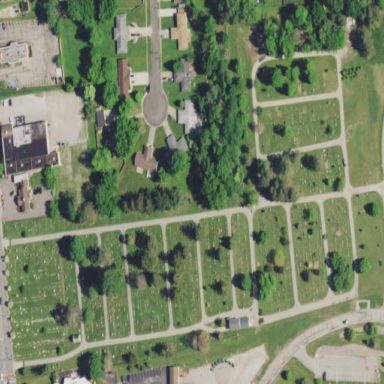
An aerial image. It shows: Cemetery.